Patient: sex F, age 62
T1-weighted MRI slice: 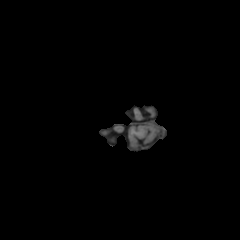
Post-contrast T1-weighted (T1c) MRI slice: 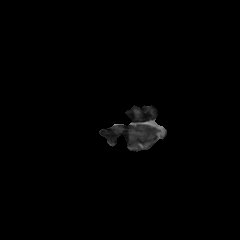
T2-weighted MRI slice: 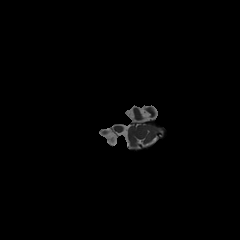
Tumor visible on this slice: no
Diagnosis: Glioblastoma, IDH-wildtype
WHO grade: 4